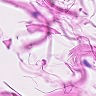
Metastatic tissue present: no